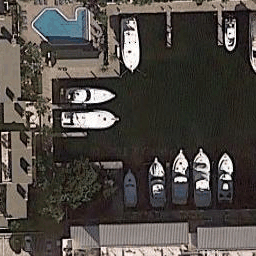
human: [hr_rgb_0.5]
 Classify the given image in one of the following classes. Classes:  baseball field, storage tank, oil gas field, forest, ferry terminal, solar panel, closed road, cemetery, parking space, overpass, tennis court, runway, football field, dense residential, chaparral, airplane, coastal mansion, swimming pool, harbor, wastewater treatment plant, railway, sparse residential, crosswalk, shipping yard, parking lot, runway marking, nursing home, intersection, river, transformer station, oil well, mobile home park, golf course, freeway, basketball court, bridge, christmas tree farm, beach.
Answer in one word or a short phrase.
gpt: harbor